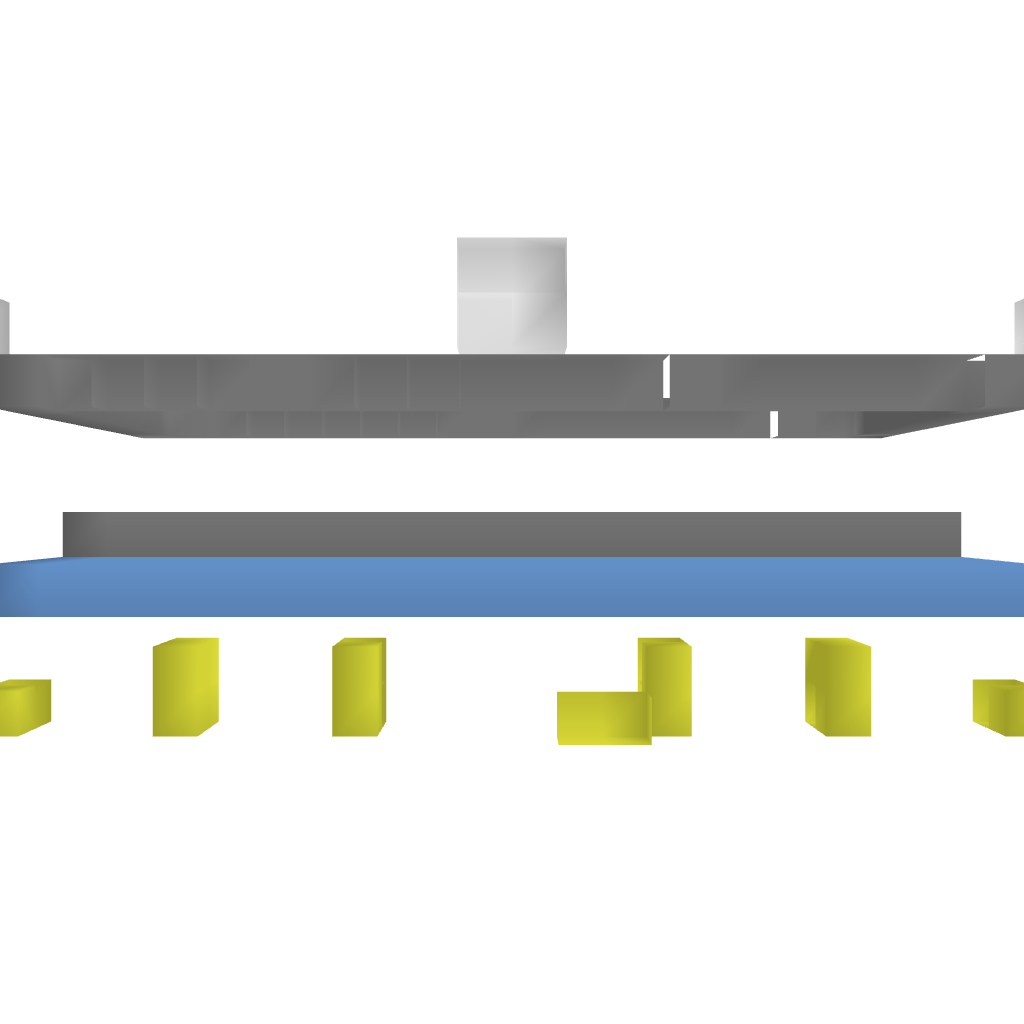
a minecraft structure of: Gold Farm bad low quality